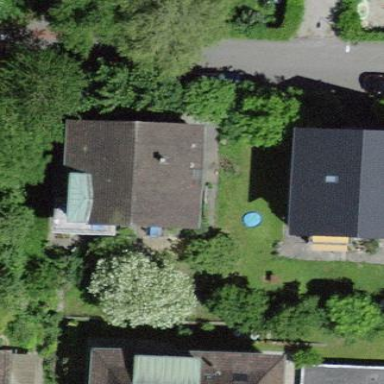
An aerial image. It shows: Building with gabled roof.